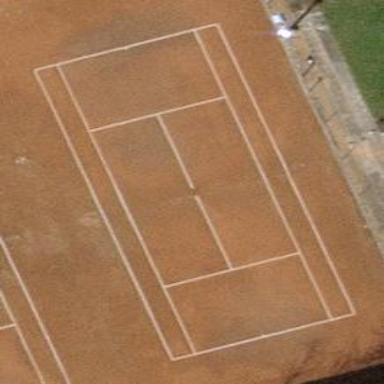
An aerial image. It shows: Clay tennis court pitch.